Aerial crown-view tile of a tropical tree (Barro Colorado Island, Panama), acquired 20250124:
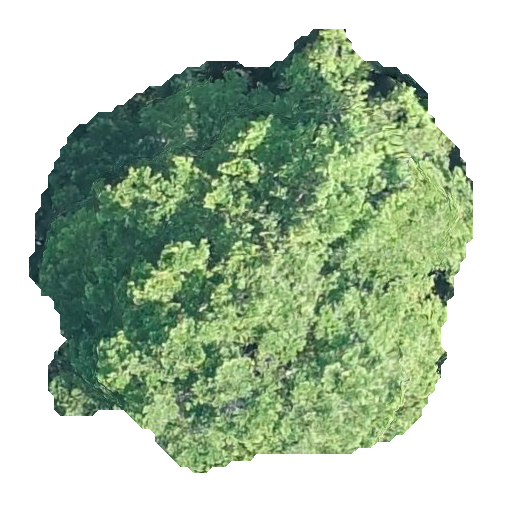
Species: Terminalia amazonia
GBIF accepted scientific name: Terminalia amazonica
Crown area: 216.029 m²